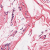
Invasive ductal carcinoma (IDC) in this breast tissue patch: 0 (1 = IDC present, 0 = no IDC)